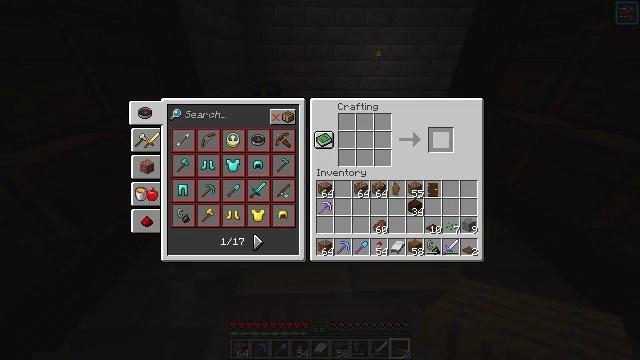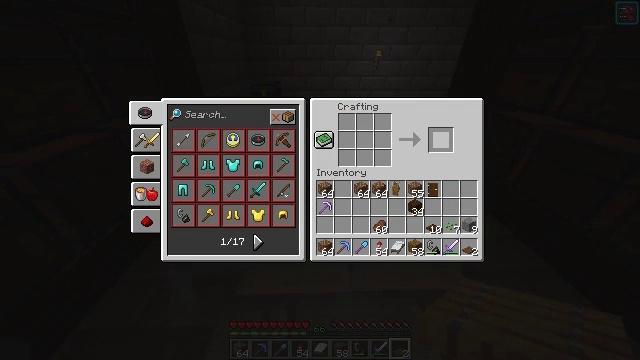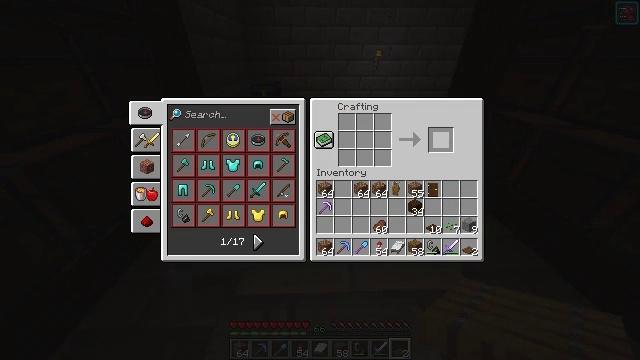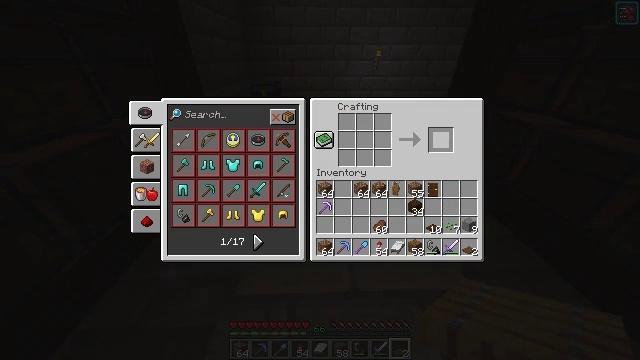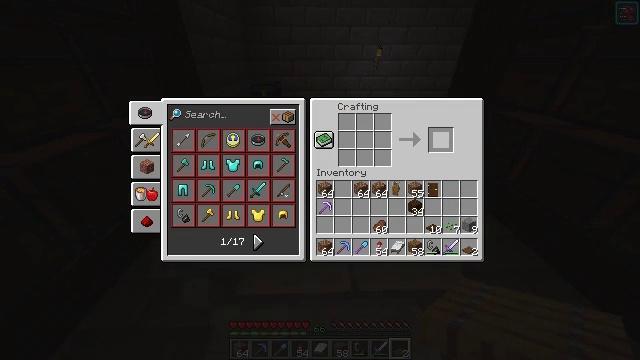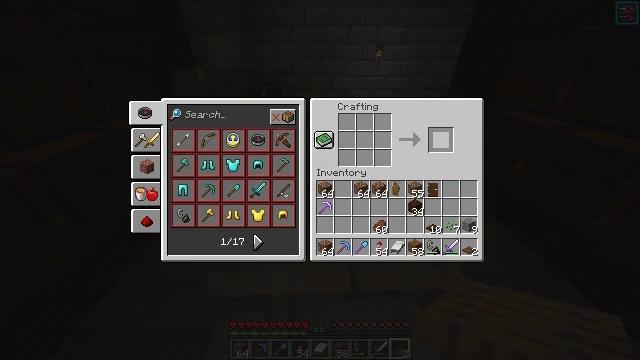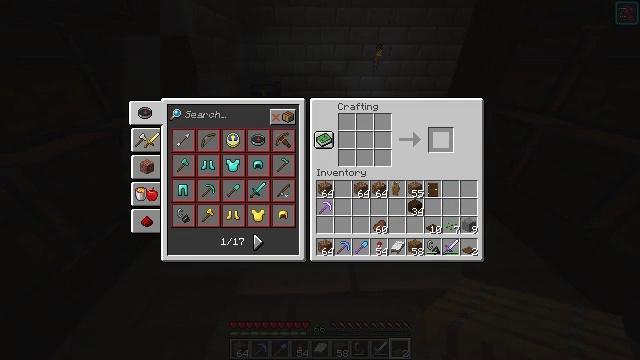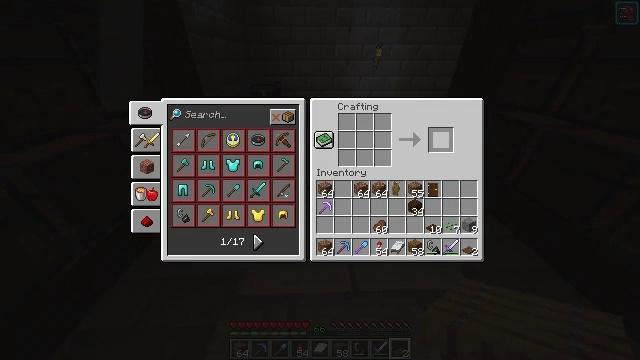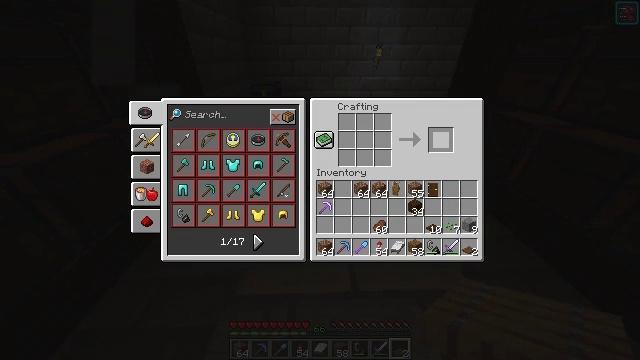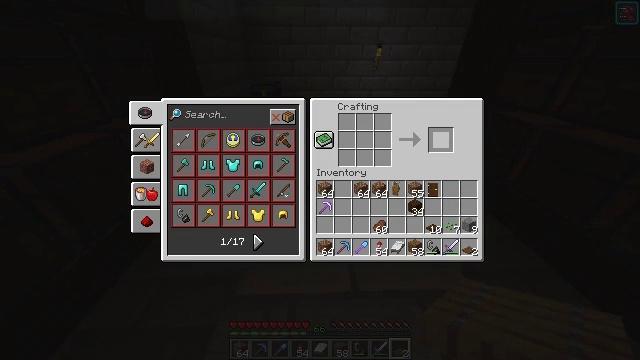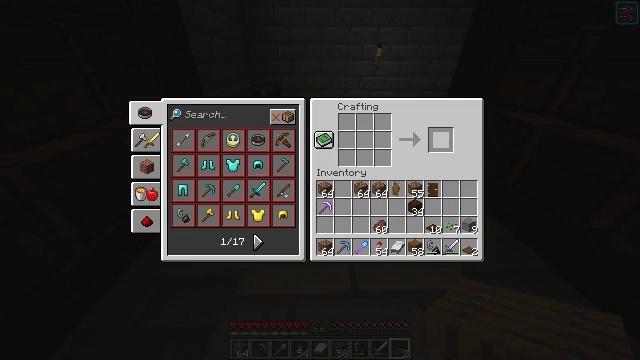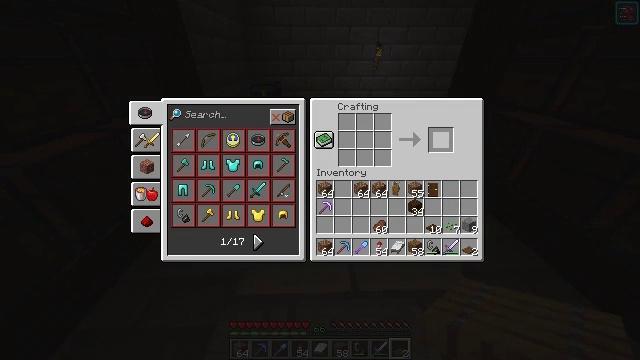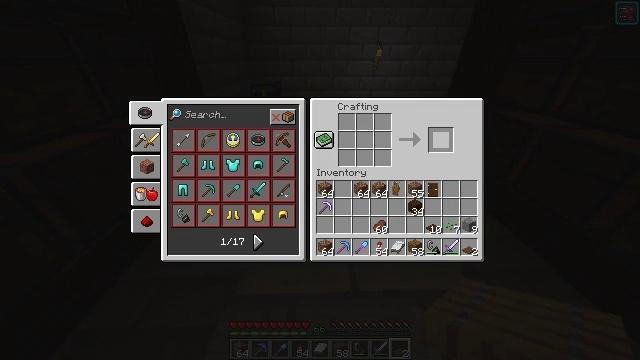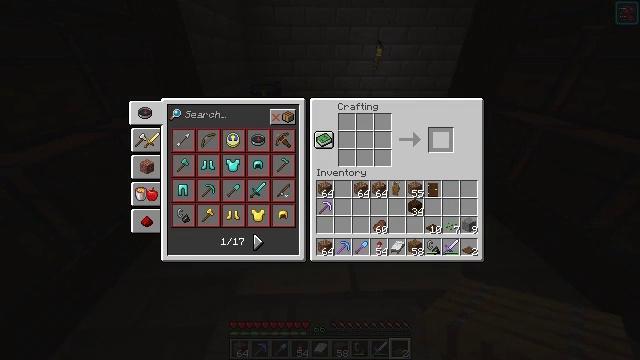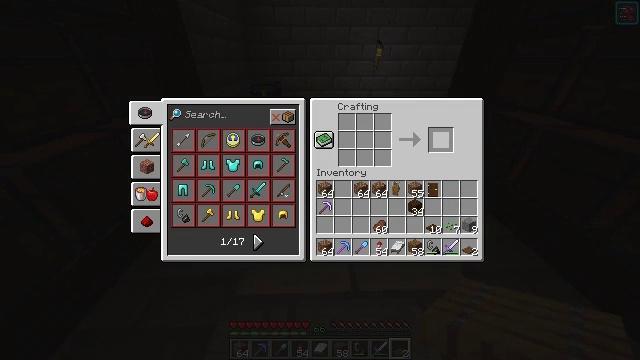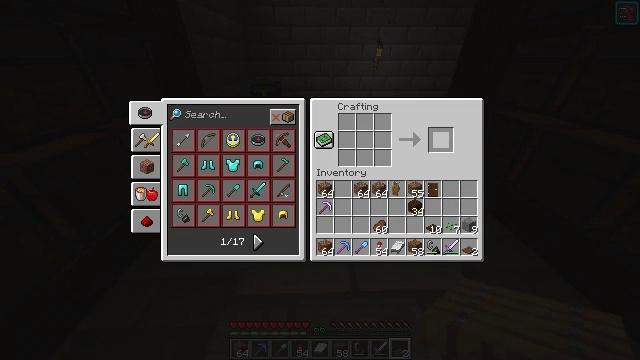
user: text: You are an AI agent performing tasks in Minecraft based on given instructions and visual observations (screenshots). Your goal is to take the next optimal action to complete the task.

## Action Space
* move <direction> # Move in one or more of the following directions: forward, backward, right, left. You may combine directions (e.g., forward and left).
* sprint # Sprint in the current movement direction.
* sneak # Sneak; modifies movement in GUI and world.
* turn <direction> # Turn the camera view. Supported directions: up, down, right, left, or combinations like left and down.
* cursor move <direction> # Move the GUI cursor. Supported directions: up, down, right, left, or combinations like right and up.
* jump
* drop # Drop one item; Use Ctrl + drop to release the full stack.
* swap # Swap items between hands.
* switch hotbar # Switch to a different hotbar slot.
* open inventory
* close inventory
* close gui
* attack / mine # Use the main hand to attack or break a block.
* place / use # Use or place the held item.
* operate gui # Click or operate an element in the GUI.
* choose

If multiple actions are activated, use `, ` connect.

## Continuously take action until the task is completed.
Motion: motion action
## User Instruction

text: Craft a dark oak trapdoor.
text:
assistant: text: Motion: no_op
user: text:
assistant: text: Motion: no_op
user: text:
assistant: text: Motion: no_op
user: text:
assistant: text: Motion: no_op
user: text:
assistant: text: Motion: no_op
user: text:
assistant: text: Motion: no_op
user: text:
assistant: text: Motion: no_op
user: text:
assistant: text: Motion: no_op
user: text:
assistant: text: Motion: no_op
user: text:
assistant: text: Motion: no_op
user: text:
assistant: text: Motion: no_op
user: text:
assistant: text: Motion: no_op
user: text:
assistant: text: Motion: no_op
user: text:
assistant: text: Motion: no_op
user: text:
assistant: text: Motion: no_op
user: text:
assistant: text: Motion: no_op
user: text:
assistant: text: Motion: no_op
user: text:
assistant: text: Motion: no_op
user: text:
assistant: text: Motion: no_op
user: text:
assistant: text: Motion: no_op
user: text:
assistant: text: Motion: no_op
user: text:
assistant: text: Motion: no_op
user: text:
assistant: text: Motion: no_op
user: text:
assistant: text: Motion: no_op
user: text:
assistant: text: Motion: no_op
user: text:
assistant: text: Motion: no_op
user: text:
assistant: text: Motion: no_op
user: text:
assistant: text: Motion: no_op
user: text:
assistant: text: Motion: no_op
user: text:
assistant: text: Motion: no_op